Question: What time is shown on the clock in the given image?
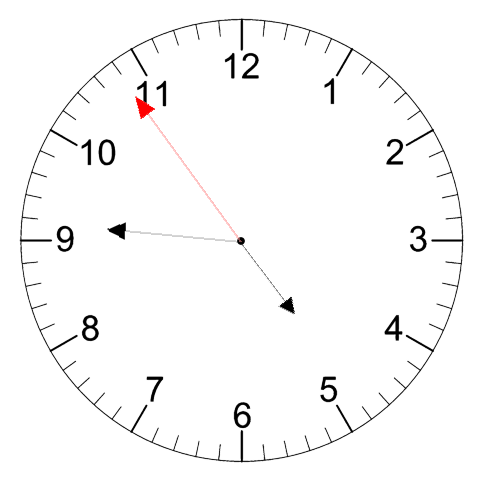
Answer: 04:45:54